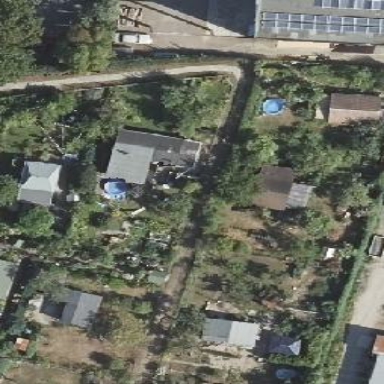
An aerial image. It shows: Plot within allotments.